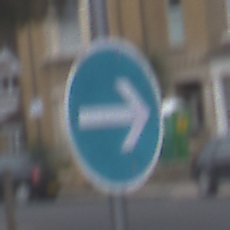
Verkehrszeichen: VorgeschriebeneFahrtrichtungHierRechts
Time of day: MorningAfternoon
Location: Outdoor (Urban)
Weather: Overcast
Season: NotSpecified
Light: Natural